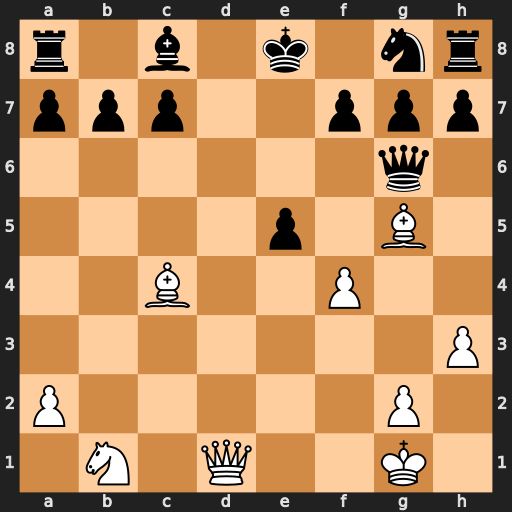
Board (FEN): r1b1k1nr/ppp2ppp/6q1/4p1B1/2B2P2/7P/P5P1/1N1Q2K1
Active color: w
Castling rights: kq
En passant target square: -
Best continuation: Qd8#